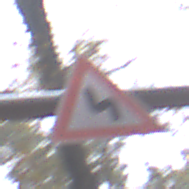
Verkehrszeichen: DoppelkurveZunaechstLinks
Umgebung: Outdoor, Nature
Tageszeit: MorningAfternoon
Wetter: Overcast
Licht: Natural
Jahreszeit: Autumn
Kontrast: LowContrast